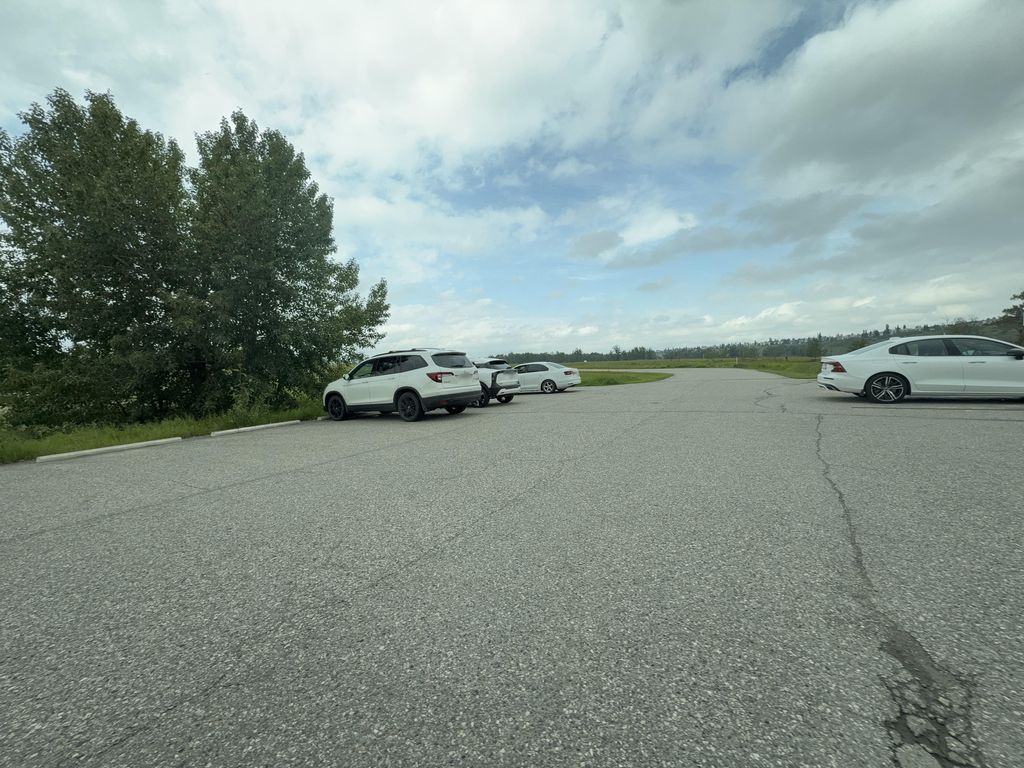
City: calgary